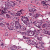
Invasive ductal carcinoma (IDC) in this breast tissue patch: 1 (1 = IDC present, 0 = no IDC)